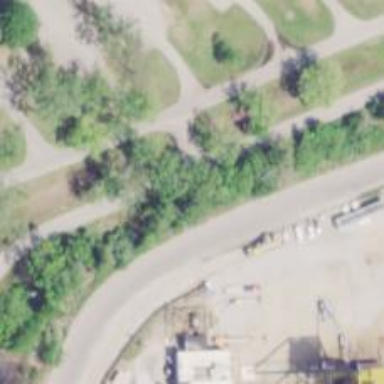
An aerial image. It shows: Driveway.